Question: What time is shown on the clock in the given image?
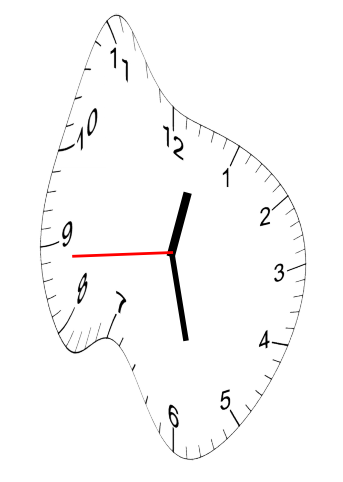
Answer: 12:27:44